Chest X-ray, AP view. Patient: 54 years old, sex M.
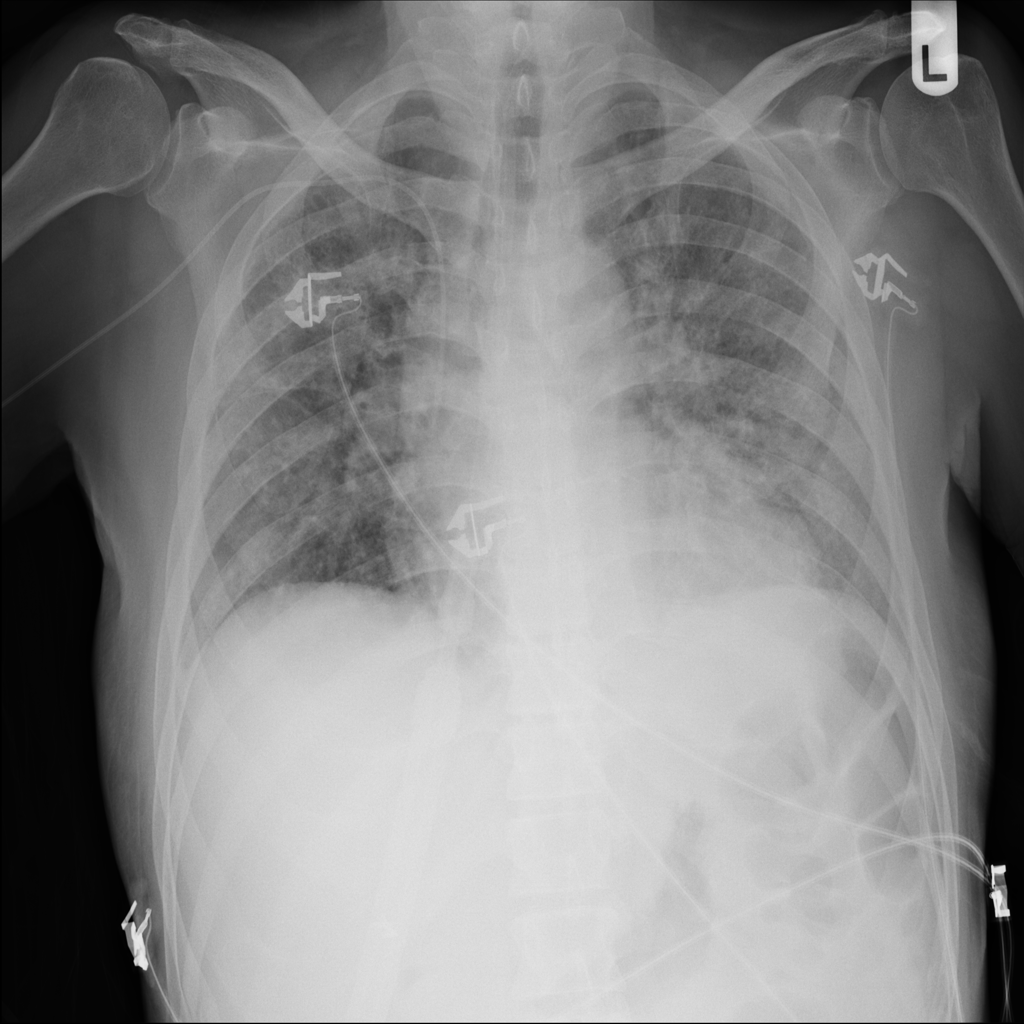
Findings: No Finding